Question: I am trying to recreate the results of the following <URL> by copying the code and running it in PyCharm. When I run the code, I am not able to import numpy or matplotlib because they are showing up in grey, however, the other imports seem to work. I am trying to only recreate up until the 8th line in the Jupyter notebook but when I run that code I do not get any results and my code only finishes with "Process finished with exit code 0".
So I am wondering if copying and pasting from a Jupyter notebook might not be compatible with PyCharm or if someone might be able to provide insight as to why I cannot recreate the image then that would be helpful.
Here is a link to an image of the code I have, it is simply just a copy and paste from the Jupyter Notebook:

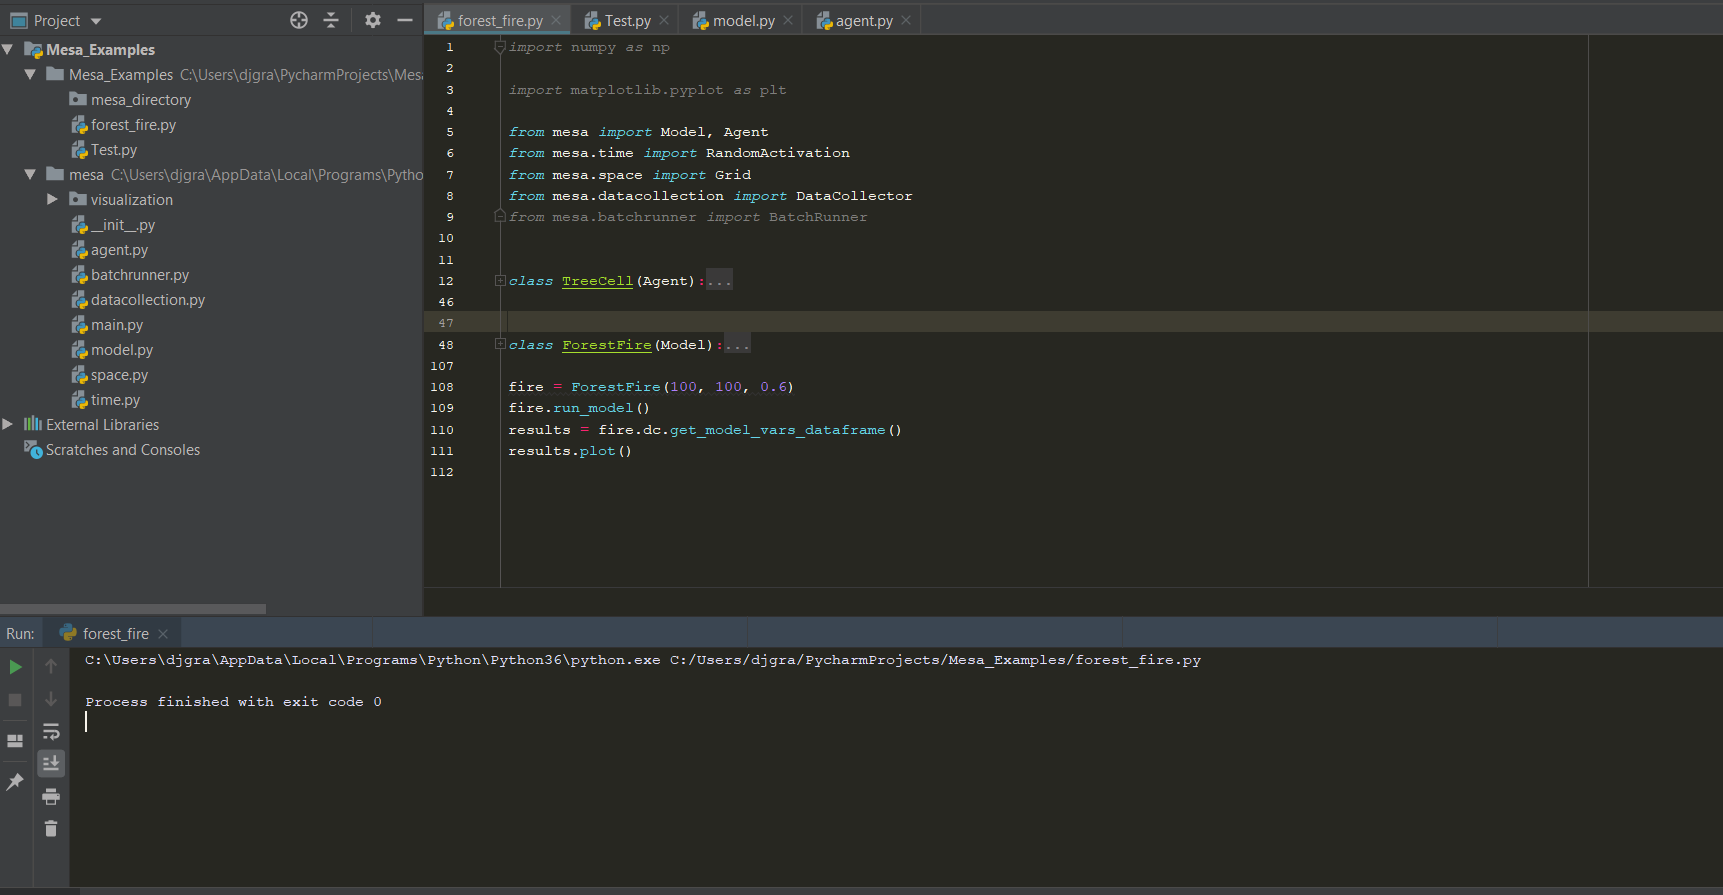
Answer: I think the code in the notebook works because it calls an iPython magic here:
'''
import matplotlib.pyplot as plt
%matplotlib inline # this is the iPython magic
'''
So, as per <URL>, this magic function will the plots right away, while with a regular Python you'll have to call 'show':
'''
import matplotlib.pyplot as plt
plt.plot(x, y) # this line doesn't show anything, it only prepares the plot
plt.grid(True) # modify the plot
plt.show() # actually show the plot
'''
Try calling 'plt.show()' after 'results.plot()'.